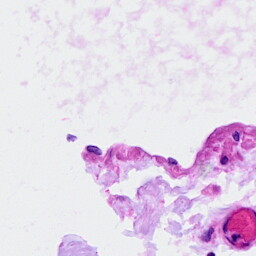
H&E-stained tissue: Breast